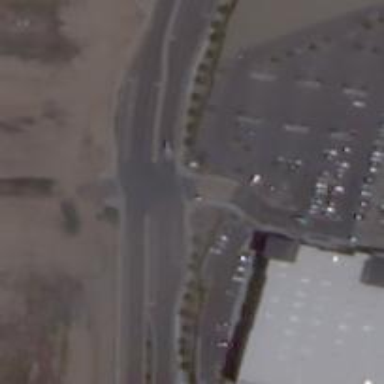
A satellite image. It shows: Solid stop line on the road marking.